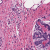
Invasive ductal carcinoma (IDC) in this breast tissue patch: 0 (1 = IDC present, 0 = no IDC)